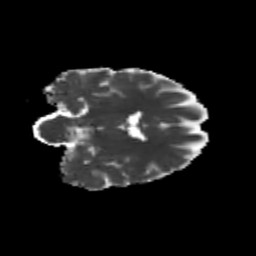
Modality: MD
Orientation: coronal
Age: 23
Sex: female
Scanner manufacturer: siemens
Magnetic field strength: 3 T
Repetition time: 3.5 s
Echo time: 0.104 s